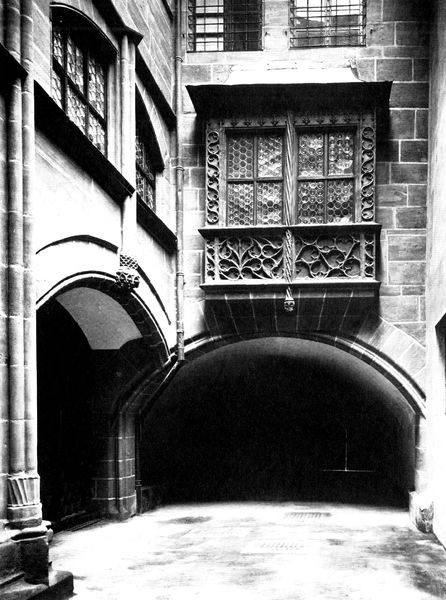
Titel: Altes Nürnberger Rathaus
Standort: Nürnberg (EU - D - B)
Schlagwörter: fenster, glas, licht, säulen, schloss, stein, steine, gitter, gotik, balkon, relief, düster, bogen, italien, mauer, rundbogen, stuck, holzrahmen, tor, foto, bögen, erker, nische, innenhof, gewölbe, burg, kloster, torbogen, gemäuer, bündelpfeiler, butzenscheiben, naturstein, cortile, ercker, bleiverglasung, butzenfenster, sandsteine, fischblasen, buzenscheiben